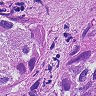
Metastatic tissue present: yes